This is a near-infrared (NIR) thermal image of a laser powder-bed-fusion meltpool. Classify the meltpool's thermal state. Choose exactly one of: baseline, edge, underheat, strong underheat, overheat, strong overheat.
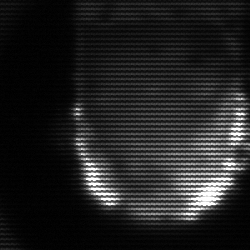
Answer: baseline